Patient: sex M, age 76
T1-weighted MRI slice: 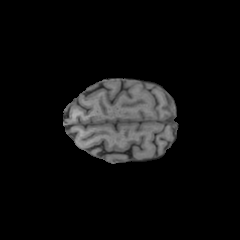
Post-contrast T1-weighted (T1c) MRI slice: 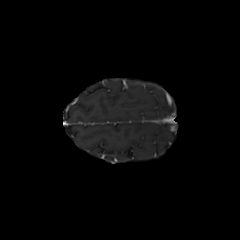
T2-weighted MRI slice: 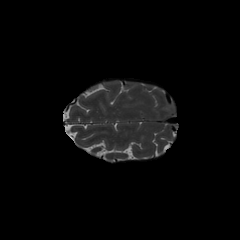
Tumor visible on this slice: no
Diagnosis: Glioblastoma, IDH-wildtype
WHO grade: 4